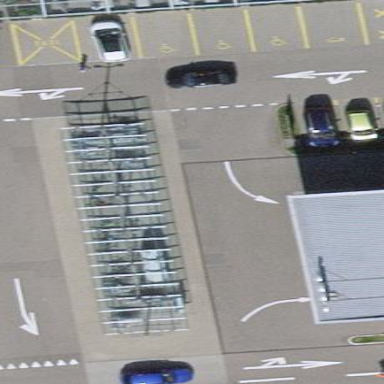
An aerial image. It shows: Bicycle parking stands located on the roof of building.